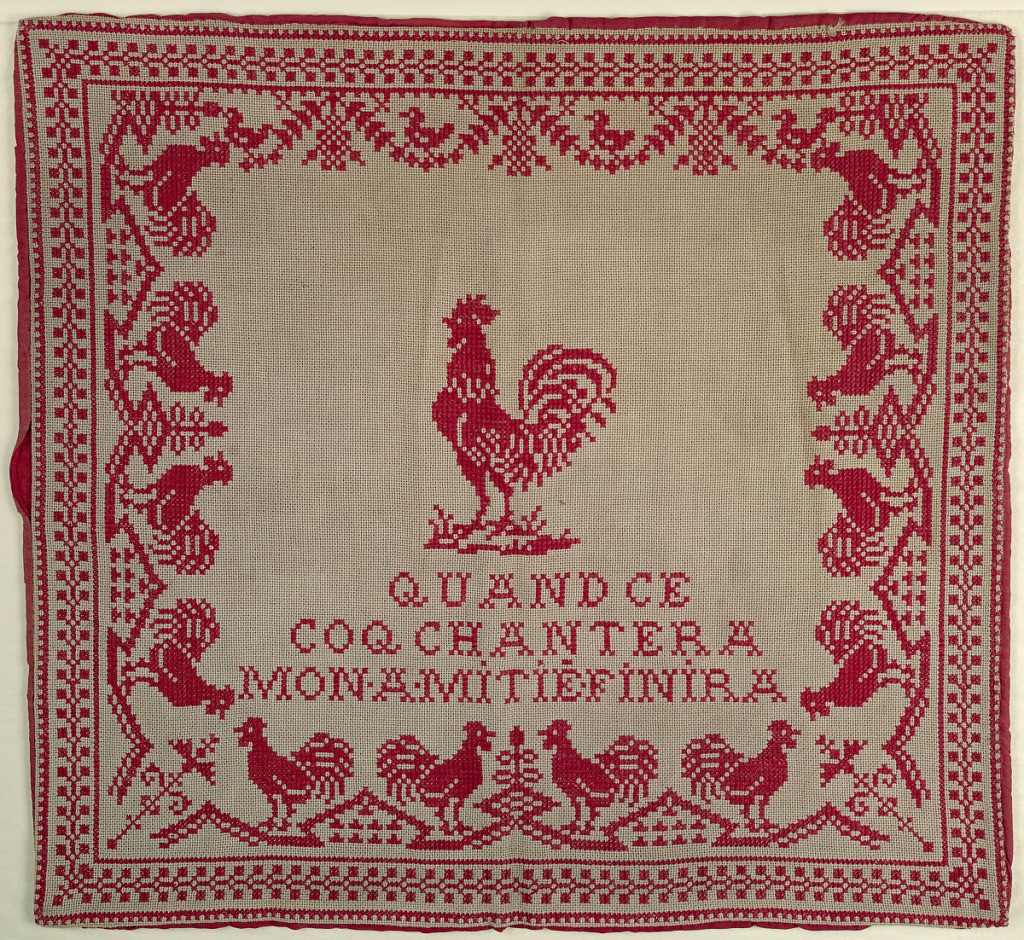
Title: Pillow cover
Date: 19th century
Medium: cotton embroidery on cotton foundation Technique: embroidered in cross stitches on plain weave foundation
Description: A rooster in the center of a square, bordered by roosters and swags, with the text:
Quand ce coq chantera mon amitie finera (When the rooster crows my friendship will end)